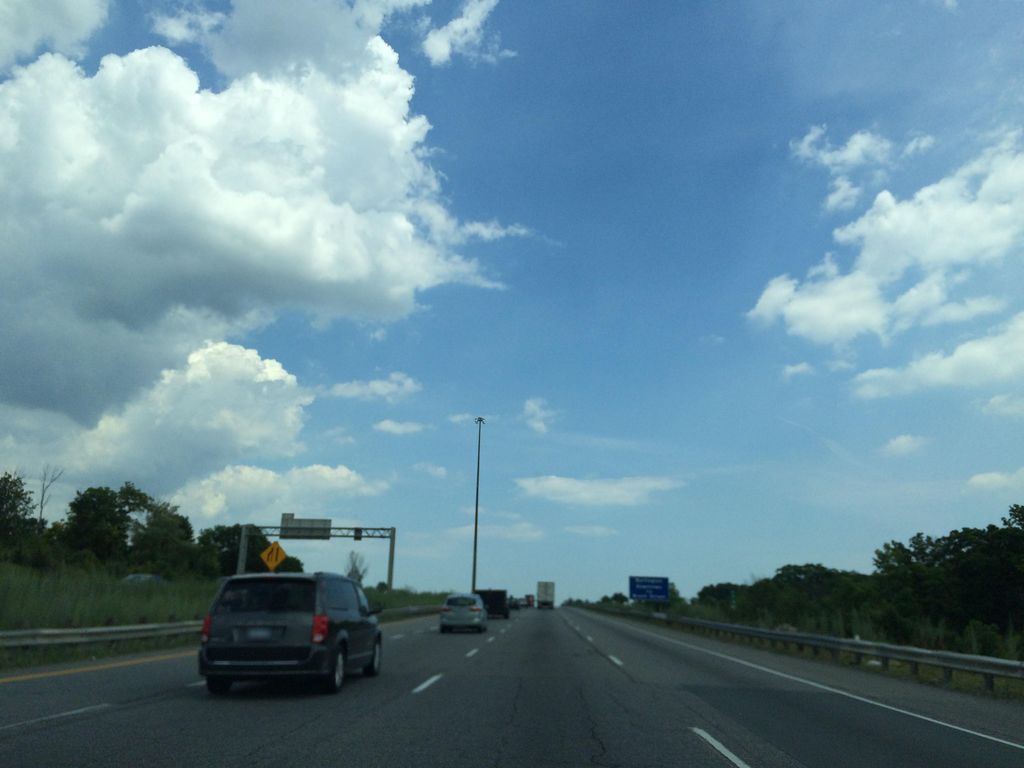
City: hamilton